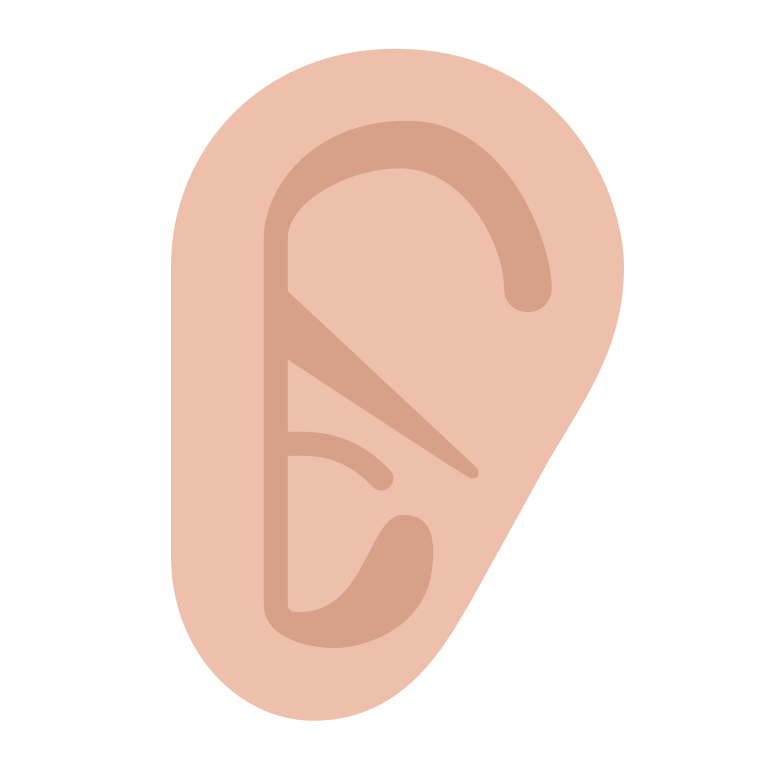
ear flat  light